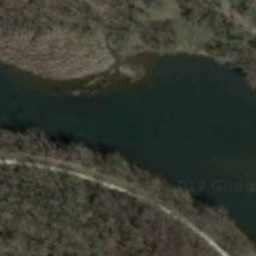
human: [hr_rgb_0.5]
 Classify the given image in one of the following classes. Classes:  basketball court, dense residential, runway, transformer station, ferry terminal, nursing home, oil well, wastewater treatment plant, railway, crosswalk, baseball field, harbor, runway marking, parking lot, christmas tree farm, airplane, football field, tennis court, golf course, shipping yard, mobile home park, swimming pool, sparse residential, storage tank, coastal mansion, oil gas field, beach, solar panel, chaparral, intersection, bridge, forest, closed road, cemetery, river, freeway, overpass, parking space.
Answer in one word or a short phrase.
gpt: river